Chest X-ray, AP view. Patient: 49 years old, sex M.
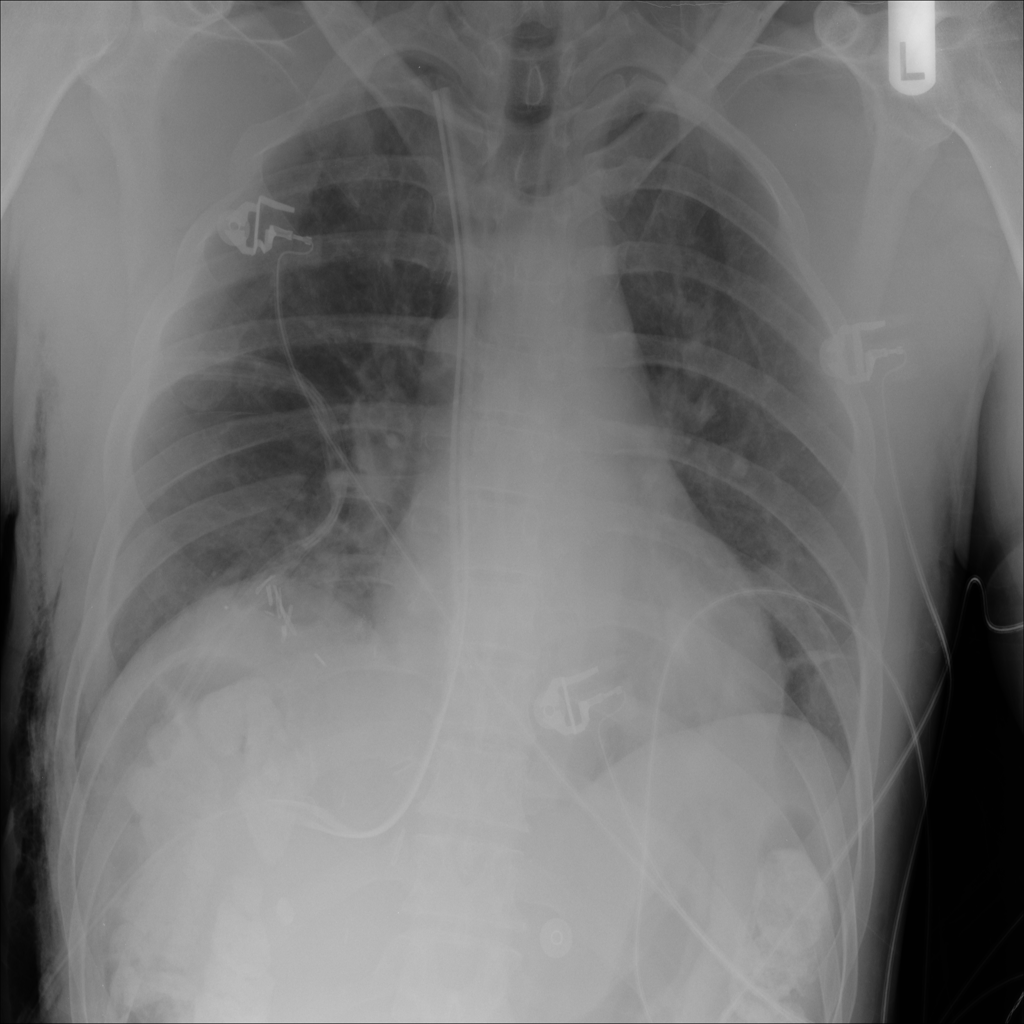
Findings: Emphysema